七年级 · 变换几何
（2021 春・满洲里市期末）下列图形中，不能通过其中一个四边形平移得到的是（ ）
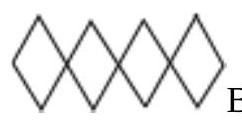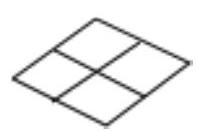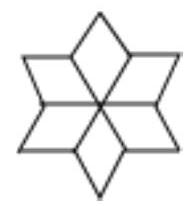
A.

D.

答案: D
解析: 根据平移与旋转的性质得出.

【答案】解：A、能通过其中一个四边形平移得到, 故本选项不符合题意;

B、能通过其中一个四边形平移得到，故本选项不符合题意;

C、能通过其中一个四边形平移得到, 故本选项不符合题意;

$D 、$ 不能通过其中一个四边形平移得到, 需要一个四边形旋转得到, 故本选项符合题意. 故选: $D$.

【点睛】本题考查了图形的平移, 图形的平移只改变图形的位置, 而不改变图形的形状和大小, 学生易混淆图形的平移与旋转或翻转, 导致误选.